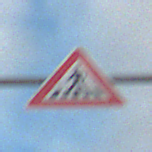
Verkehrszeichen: FussgaengerueberwegRechts
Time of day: SunriseSunset
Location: Outdoor (RoadRail)
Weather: PartlyCloudy
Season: NotSpecified
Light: Natural